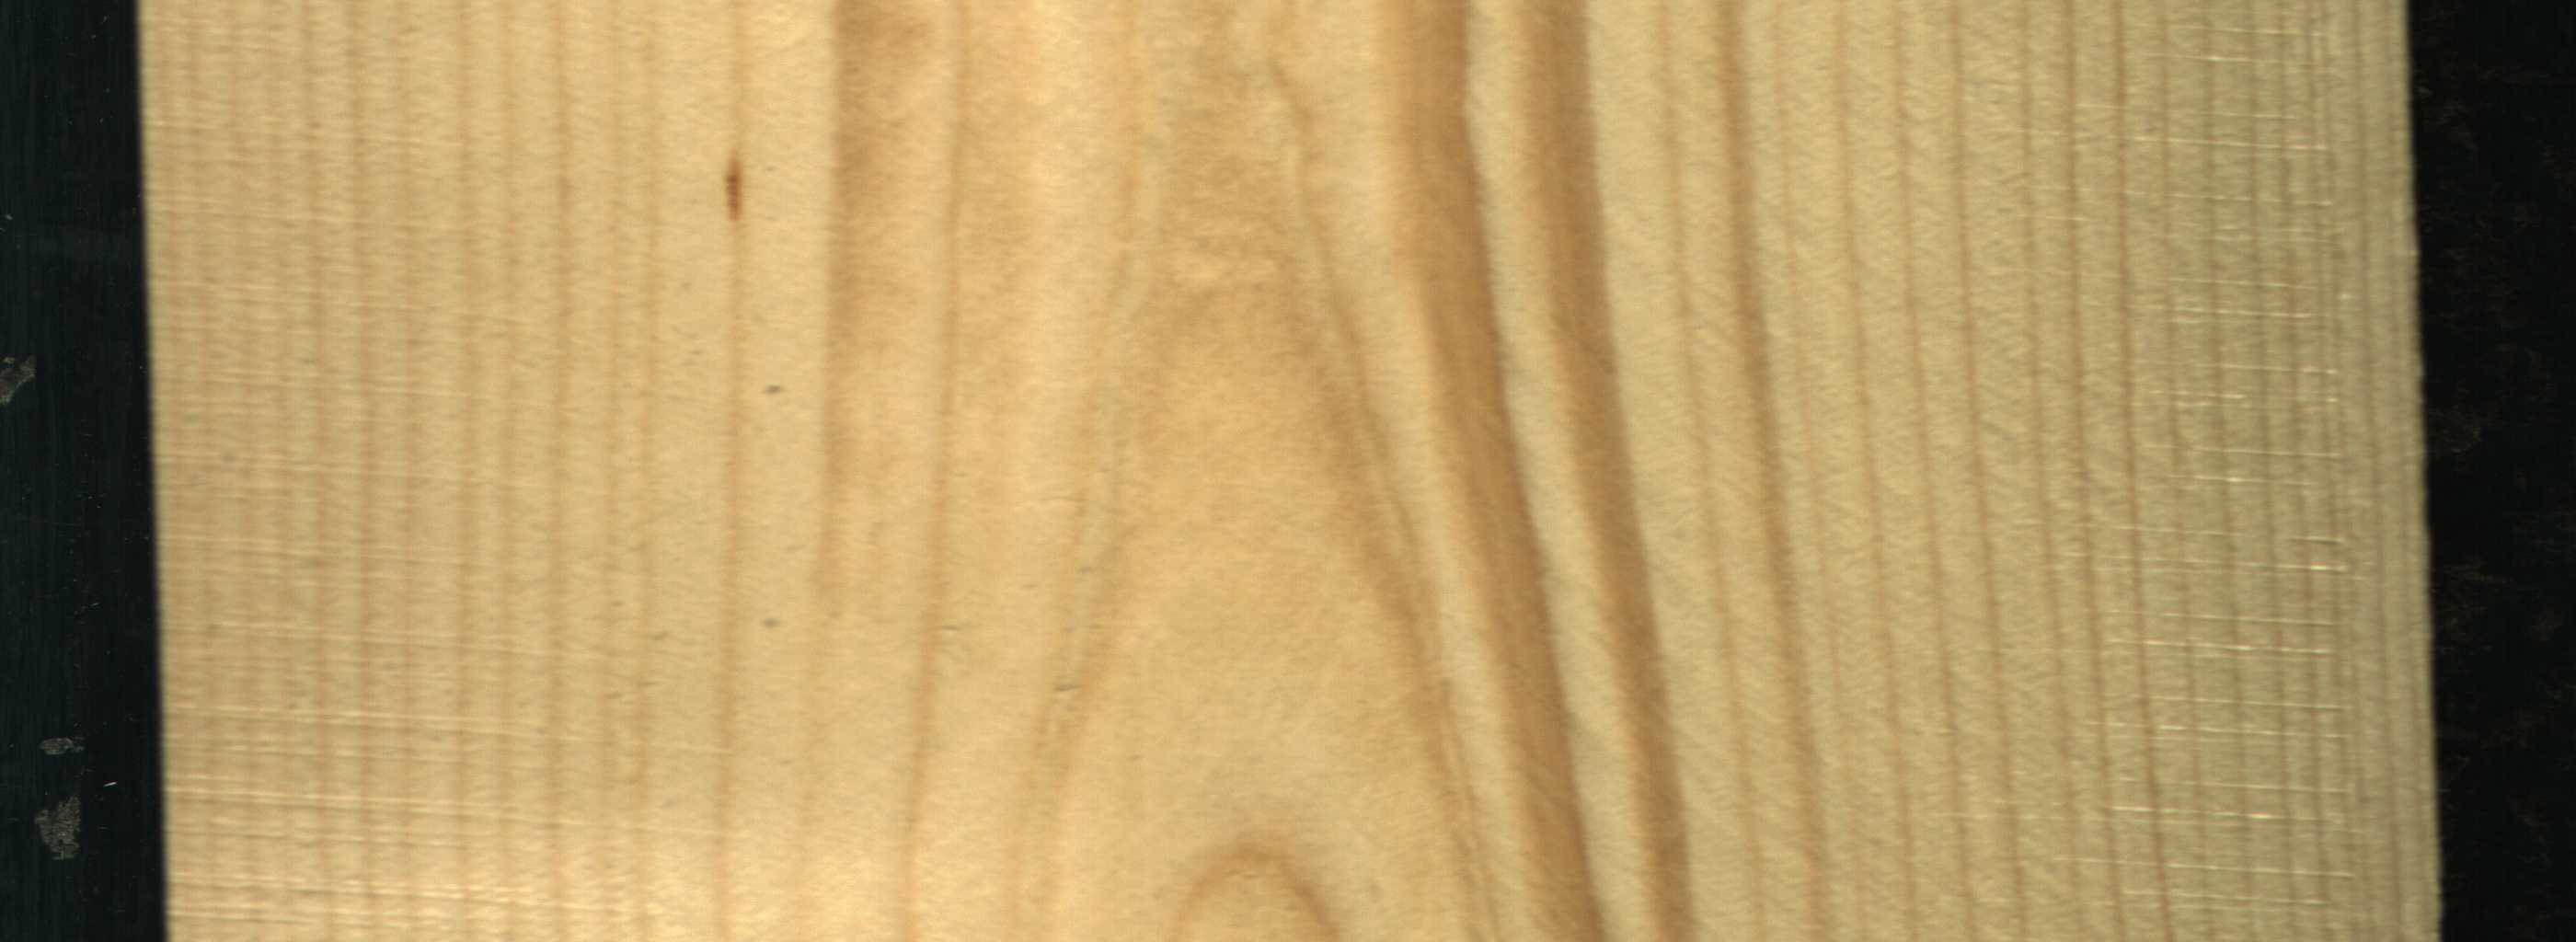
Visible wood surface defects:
resin